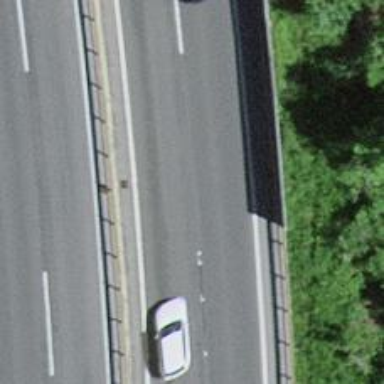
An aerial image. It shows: Beam-structured bridge on motorway.